Question: I have two undirected weighted gaphs G1 and G2, with 2 common vertices C and D between them.
Is it possible that the edge CD in G1 has weight 4 and in G2 same edge has weight 7?
If yes, what will be the union of these graphs?

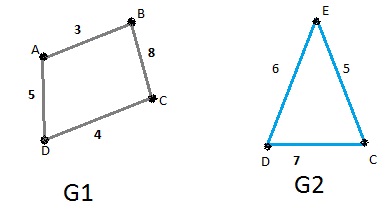
Answer: Okay let me try my best to remember my graph theory here...
The answer would be yes, and the resultant graph would be something like
'''
3
A---------B
| 4 |
5 | _______ | 8
|/ \|
D---------C
\ 7 /
\ /
6 \ / 5
\ /
\/
E
G1 U G2
'''
Where the vertices D and C have two edges between them
'c(DC) = 4 and c(DC') = 7'
where c is the path cost function.
You seem to be asking whether a union on these two graphs is possible. The answer is yes, you can always perform the union operation on graphs, just as you can intersection (its just like set theory, think back to you first principle definitions of graphs, all they are are tuples containing sets of vertices and edges).
Its not that the 'edge' DC some how simultaneously has the weight of 4 and of 7, its that their are two distinct edges running between DC, one with a weight of 4 and another with the weight of 7. If you were to visualize these graphs as representing city maps, the weighted path of 4 would be the 'quicker' divided highway, while the higher cost path of 7 would be a city avenue.
Hope that sheds some light on the issue.